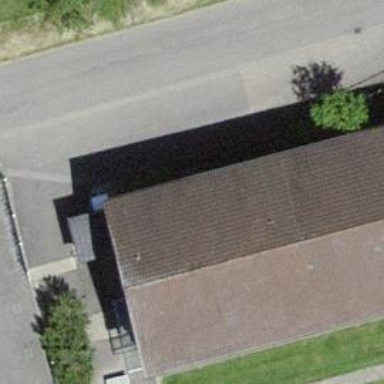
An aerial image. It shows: Recycling container at amenity designated for recycling.